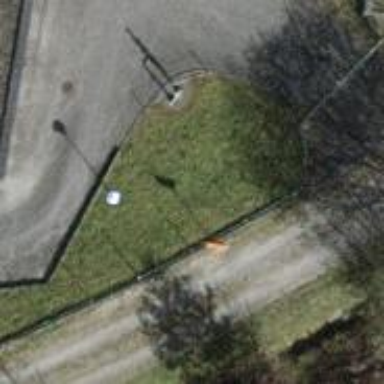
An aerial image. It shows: View of pole with roofed pipeline marker.